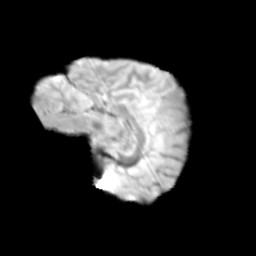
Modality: T2w
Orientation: sagittal
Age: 11
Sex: male
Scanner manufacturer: siemens
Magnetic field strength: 3 T
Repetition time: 3.8 s
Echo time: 0.07 s